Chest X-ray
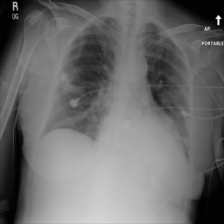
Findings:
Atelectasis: negative
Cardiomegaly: negative
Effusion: negative
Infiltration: negative
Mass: negative
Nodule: negative
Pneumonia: negative
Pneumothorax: negative
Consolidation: positive
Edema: negative
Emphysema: negative
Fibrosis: negative
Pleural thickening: negative
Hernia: negative